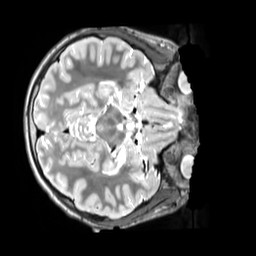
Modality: T2w
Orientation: axial
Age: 13
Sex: male
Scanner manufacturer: siemens
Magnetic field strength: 3 T
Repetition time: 3.2 s
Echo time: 0.408 s